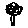
Label: tree